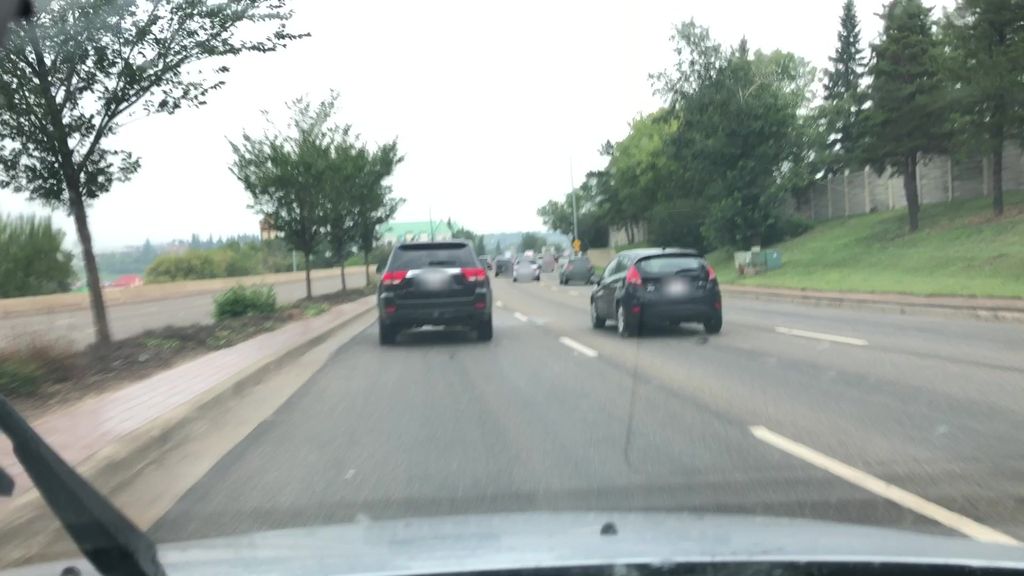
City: edmonton